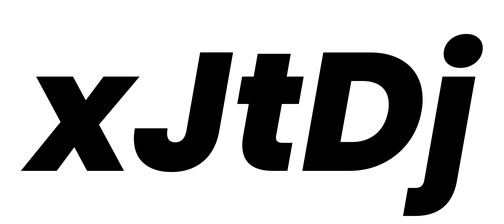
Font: Poppins-ExtraBoldItalic